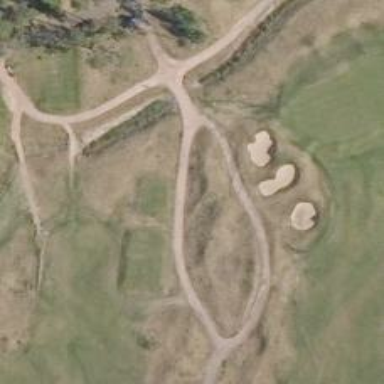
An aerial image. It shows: Path used for both walking and golf.